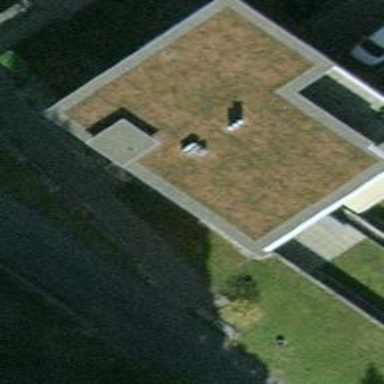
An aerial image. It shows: Apartment building with flat roof.